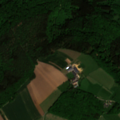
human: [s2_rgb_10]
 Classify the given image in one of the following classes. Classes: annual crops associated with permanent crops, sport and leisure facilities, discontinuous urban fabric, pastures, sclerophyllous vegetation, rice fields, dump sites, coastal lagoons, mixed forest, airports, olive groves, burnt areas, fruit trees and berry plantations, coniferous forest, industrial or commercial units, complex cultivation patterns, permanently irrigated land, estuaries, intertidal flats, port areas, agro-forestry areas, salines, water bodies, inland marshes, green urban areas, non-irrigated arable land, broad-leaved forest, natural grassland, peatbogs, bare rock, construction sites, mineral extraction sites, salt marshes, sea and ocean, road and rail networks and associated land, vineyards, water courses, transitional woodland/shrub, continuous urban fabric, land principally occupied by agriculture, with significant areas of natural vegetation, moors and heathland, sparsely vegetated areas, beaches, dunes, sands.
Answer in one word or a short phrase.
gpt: non-irrigated arable land, complex cultivation patterns, land principally occupied by agriculture, with significant areas of natural vegetation, broad-leaved forest, coniferous forest